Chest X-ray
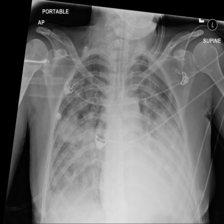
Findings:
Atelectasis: negative
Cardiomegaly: negative
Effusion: negative
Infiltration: negative
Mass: negative
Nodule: negative
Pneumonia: negative
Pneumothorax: negative
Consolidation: negative
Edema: negative
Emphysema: negative
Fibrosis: negative
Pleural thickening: negative
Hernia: negative